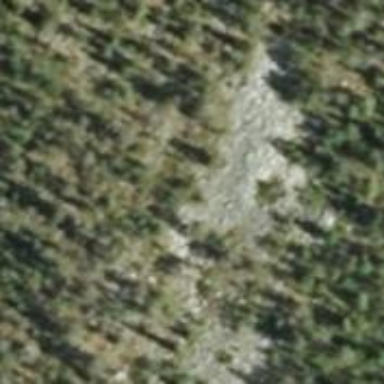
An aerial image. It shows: Natural scree.